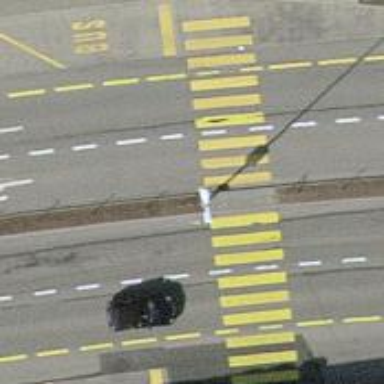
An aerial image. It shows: Marked crossing with zebra markings.